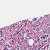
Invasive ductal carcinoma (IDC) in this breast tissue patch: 1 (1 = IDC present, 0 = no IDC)